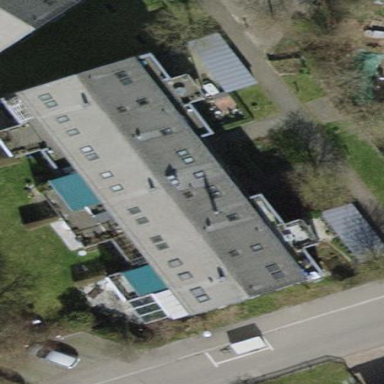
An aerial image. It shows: Building with tiled roof.